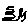
Label: zigzag